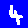
Digit: 4